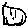
Label: smiley face